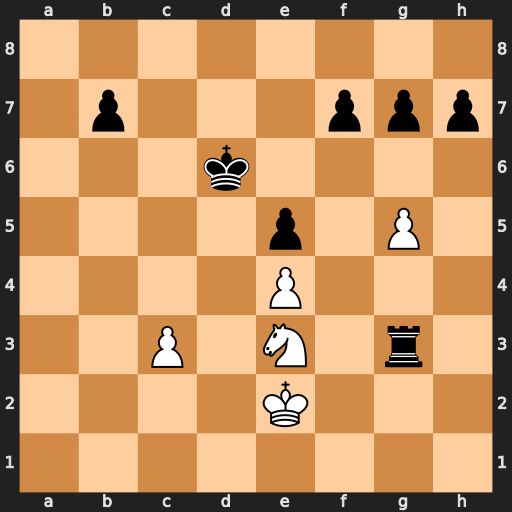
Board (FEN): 8/1p3ppp/3k4/4p1P1/4P3/2P1N1r1/4K3/8
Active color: w
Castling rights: -
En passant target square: -
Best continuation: Nf5+ Ke6 Nxg3